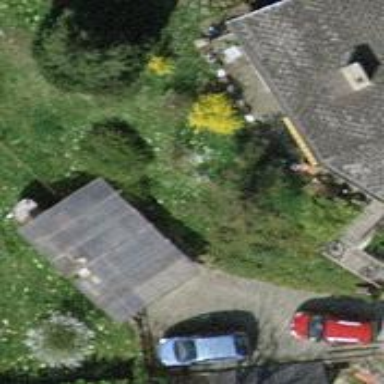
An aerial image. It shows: Carport building.